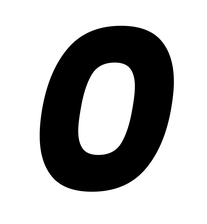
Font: Poppins-BoldItalic